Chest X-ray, PA view. Patient: 53 years old, sex M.
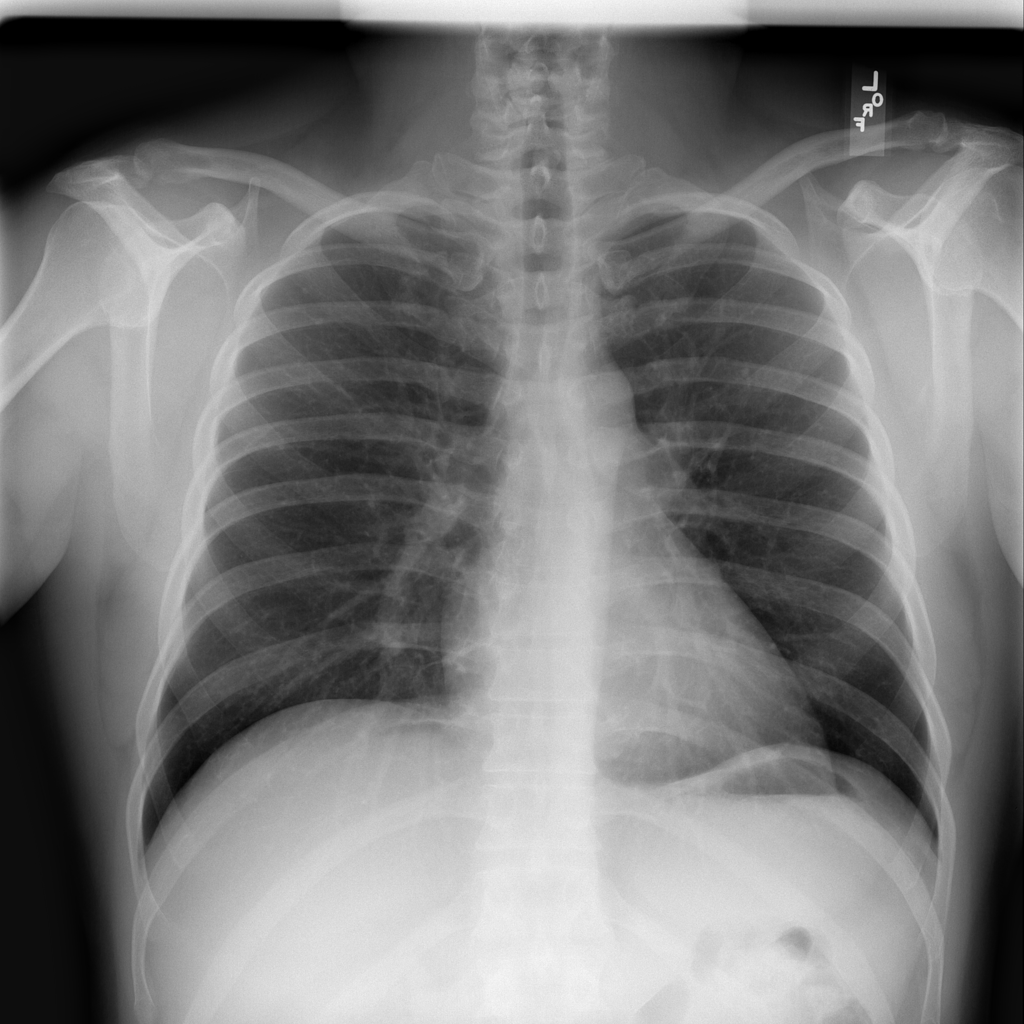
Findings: No Finding